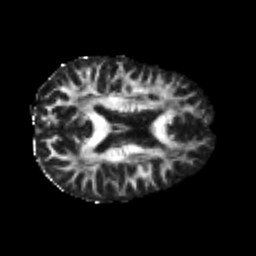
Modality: FA
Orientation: axial
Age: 38
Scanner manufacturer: philips
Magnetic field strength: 3 T
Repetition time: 8.547 s
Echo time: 0.1273 s